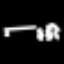
Label: squiggle